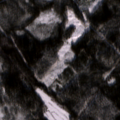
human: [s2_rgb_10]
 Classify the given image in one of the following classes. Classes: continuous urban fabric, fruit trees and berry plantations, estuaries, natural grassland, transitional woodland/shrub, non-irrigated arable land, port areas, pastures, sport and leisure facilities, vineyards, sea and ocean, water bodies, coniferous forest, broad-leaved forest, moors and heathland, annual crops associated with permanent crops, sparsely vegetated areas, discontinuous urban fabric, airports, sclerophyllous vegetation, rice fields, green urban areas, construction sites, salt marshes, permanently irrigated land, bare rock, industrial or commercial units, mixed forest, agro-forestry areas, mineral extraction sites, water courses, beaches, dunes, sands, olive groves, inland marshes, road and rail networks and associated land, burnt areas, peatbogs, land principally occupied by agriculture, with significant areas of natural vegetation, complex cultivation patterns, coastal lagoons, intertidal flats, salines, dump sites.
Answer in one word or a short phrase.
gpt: coniferous forest, mixed forest, transitional woodland/shrub